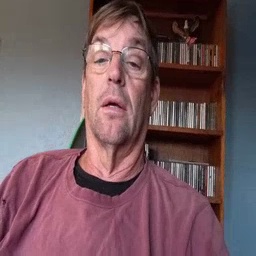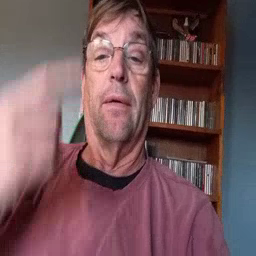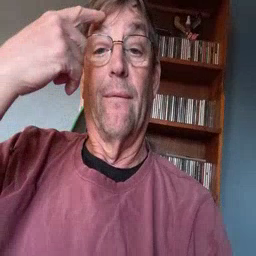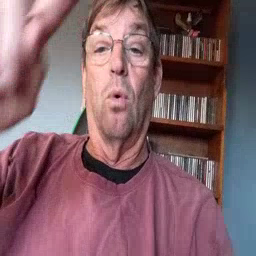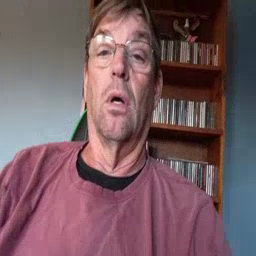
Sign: for